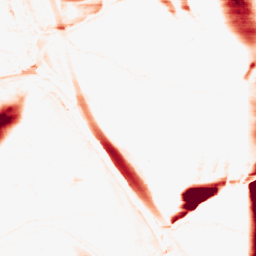
Category: morphological
Decomposition family: morphological_rect
Decomposition parameters: operation: opening
width: 50
height: 5
Upsampling method: linear_exact
Upsampling parameters: scale: 2
Upsampling scale: 2